Question: I am trying to show a Facebook Profile Picture without implementing the Facebook Login Button. I am using the Facebook SDK.
Currently my profile picture looks like this:

I successfully connected to Facebook and used the 'com.facebook.widget.ProfilePictureView' to display an empty profile picture in the 'xml'
Now I am having trouble in my java class trying to retrieve my profile picture:
Game.java
'''
@Override
protected void onCreate(Bundle savedInstanceState) {
...
...
// Find the user's profile picture custom view
profilePictureView = (ProfilePictureView) findViewById(R.id.selection_profile_pic);
profilePictureView.setCropped(true);
// view that in turn displays the profile picture.
profilePictureView.setProfileId(GraphUser.getId()); //eror
...
...
}
'''
The error is with this line: 'profilePictureView.setProfileId(GraphUser.getId())'
In the tutorial they show the profile picture like this:
'''
@Override
public void onCompleted(GraphUser user, Response response) {
// If the response is successful
if (session == Session.getActiveSession()) {
if (user != null) {
// Set the id for the ProfilePictureView
// view that in turn displays the profile picture.
profilePictureView.setProfileId(user.getId());
// Set the Textview's text to the user's name.
userNameView.setText(user.getFirstName());
}
}
if (response.getError() != null) {
// Handle errors, will do so later.
}
}
'''
But in my case I don't have a login session and just want to load a quick profile photo. So I tried simply substituting 'profilePictureView.setProfileId(user.getId());' for 'profilePictureView.setProfileId(GraphUser.getId());' since 'user' is of type 'GraphUser'
Compilation Error: When I write 'profilePictureView.setProfileId(GraphUser.getId());' it says Cannot make a static reference to the non-static method getId() from the type GraphUser
Can someone please help me load my profile photo? Is this possible without implementing Facebook Login first?
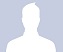
Answer: Without authorizing a User, the User is completely anonymous. So the answer is no, you can't show anything without login, and you certainly can't get the User ID without login (which is what you would need to get the profile picture). The User ID would even give you access to the real name of every User. Of course that's not possible without authorization.
More information about Login (on Android): <URL>